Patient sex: M
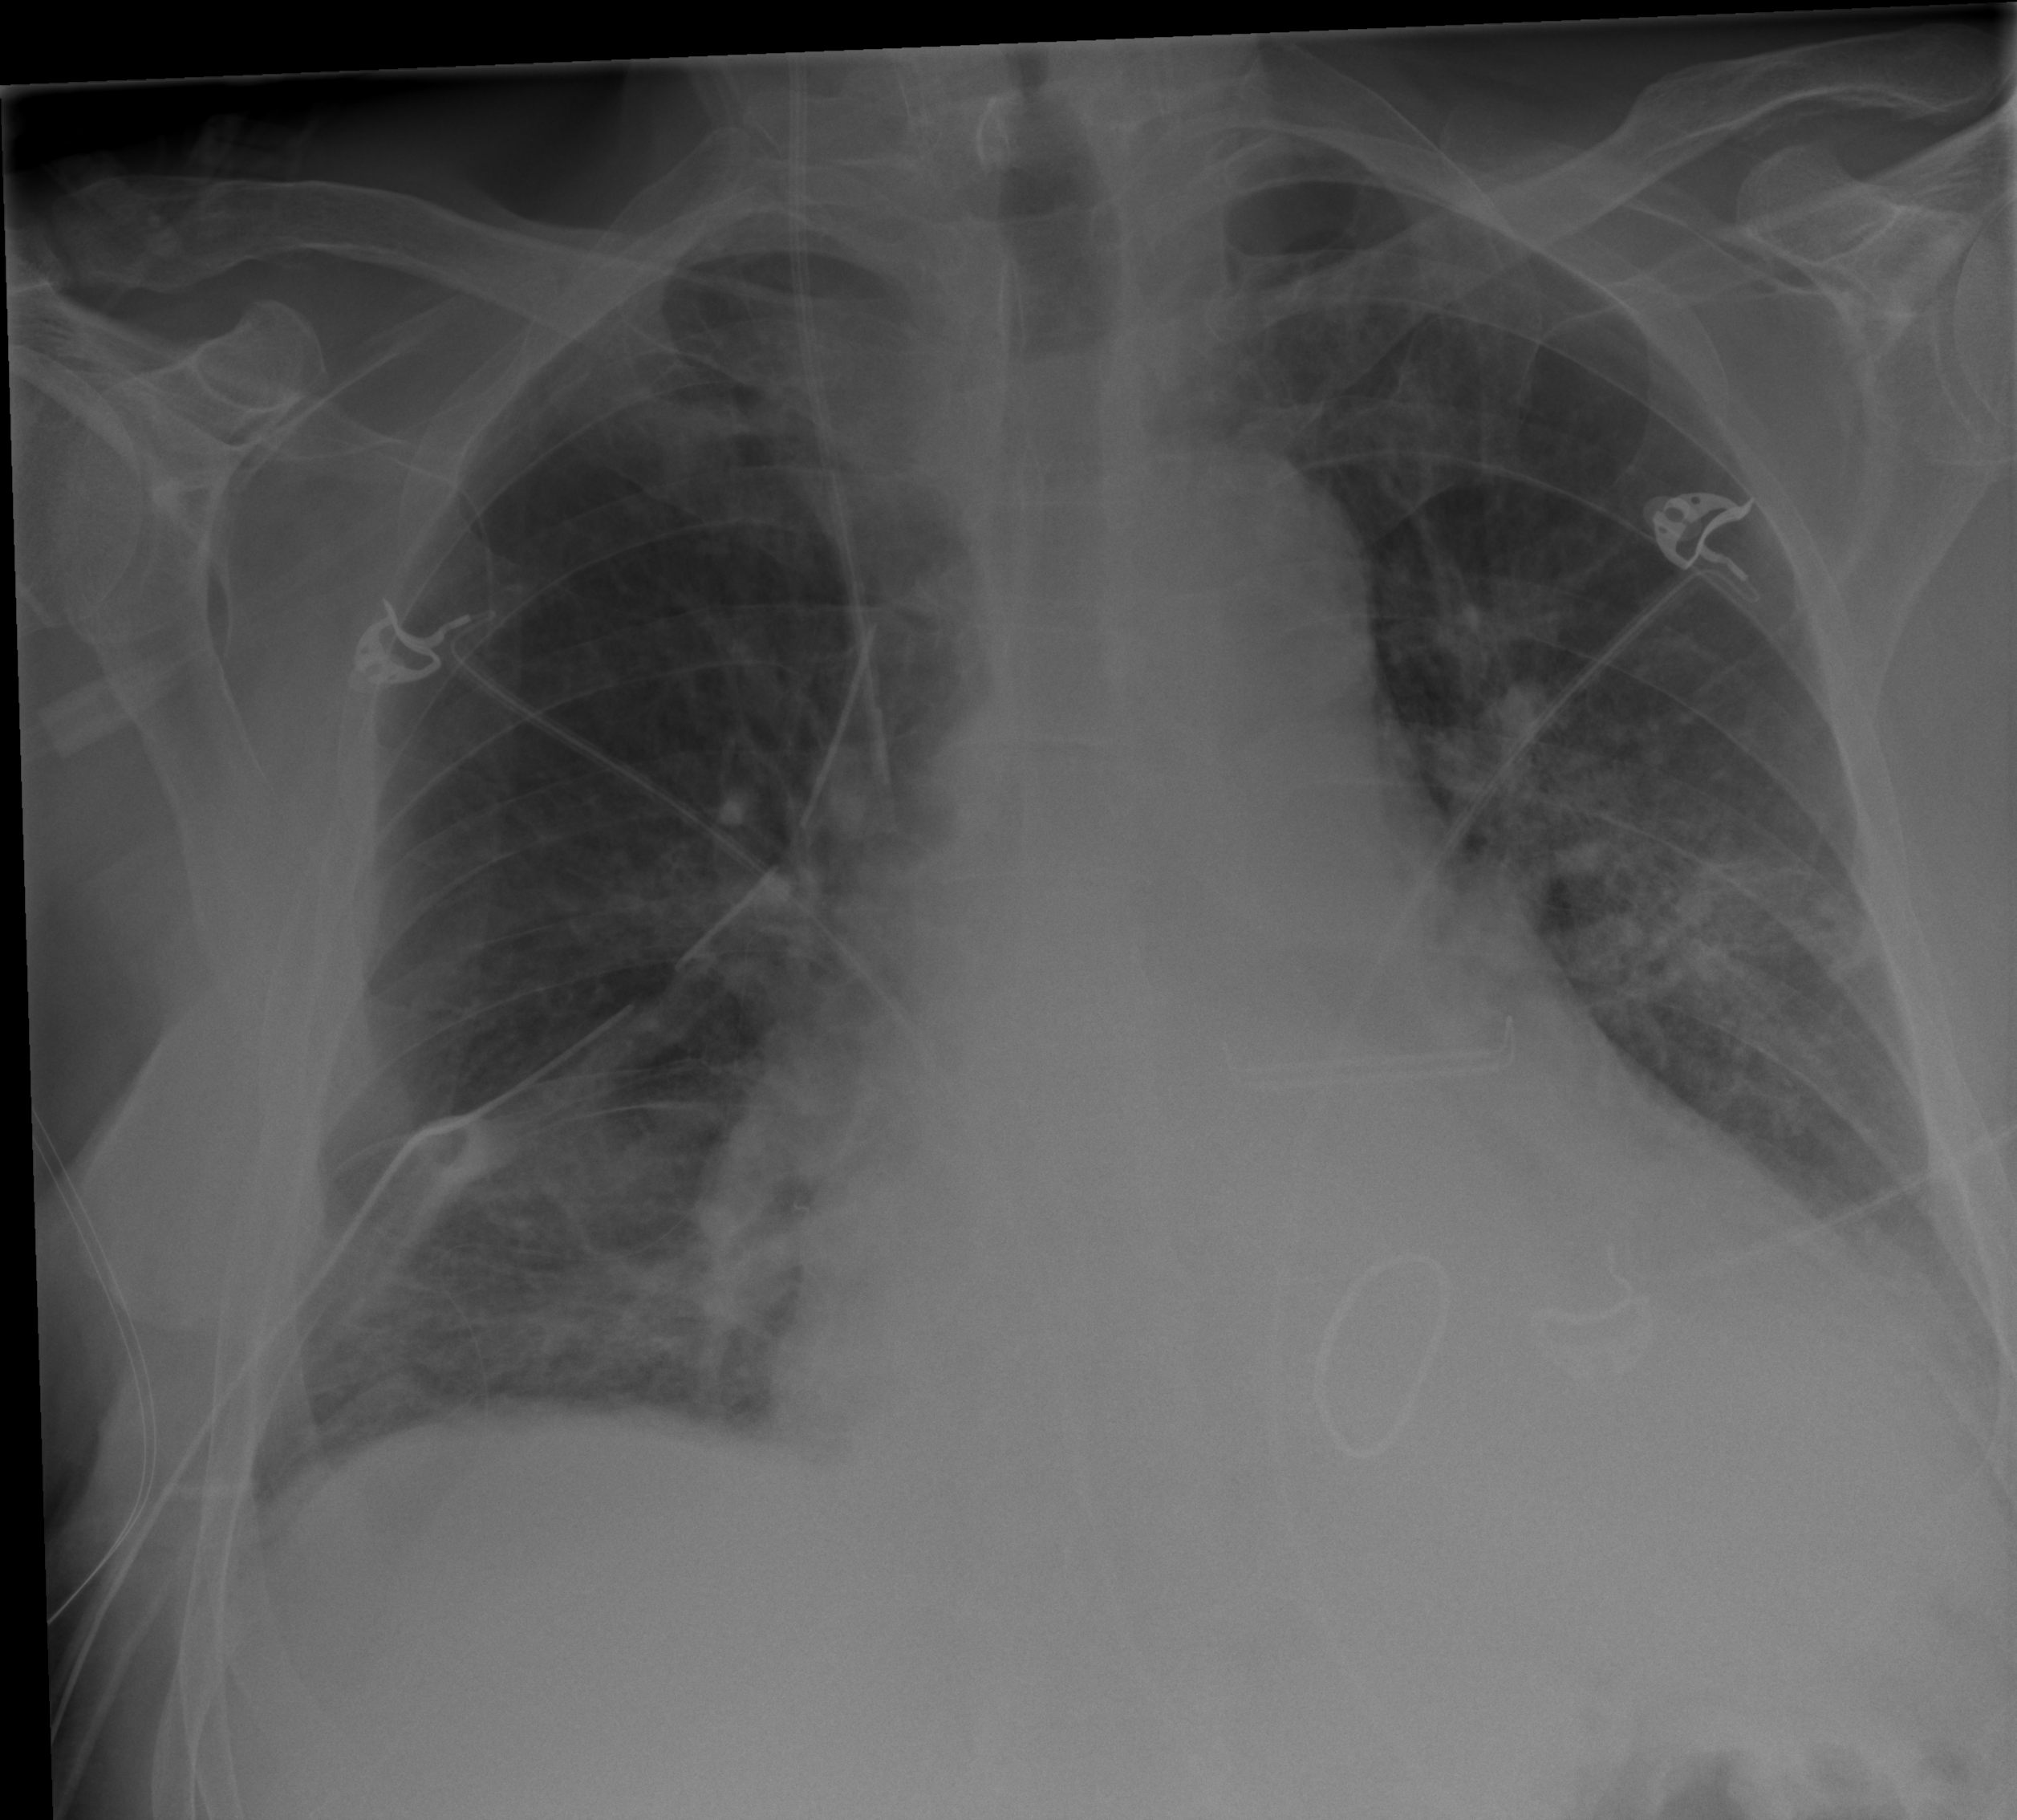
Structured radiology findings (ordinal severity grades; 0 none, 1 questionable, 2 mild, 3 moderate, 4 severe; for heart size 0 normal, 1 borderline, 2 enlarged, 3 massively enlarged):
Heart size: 2
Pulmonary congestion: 2
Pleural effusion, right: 0
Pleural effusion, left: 2
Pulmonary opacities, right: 2
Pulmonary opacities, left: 2
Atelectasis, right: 2
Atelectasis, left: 2